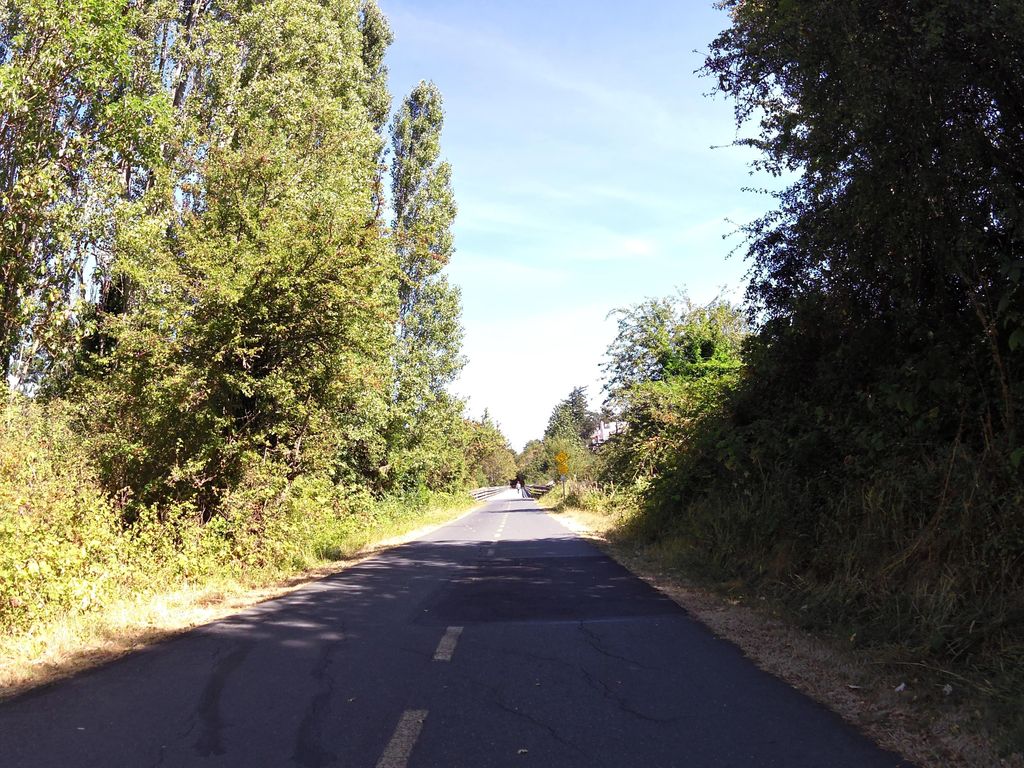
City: victoria